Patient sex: F
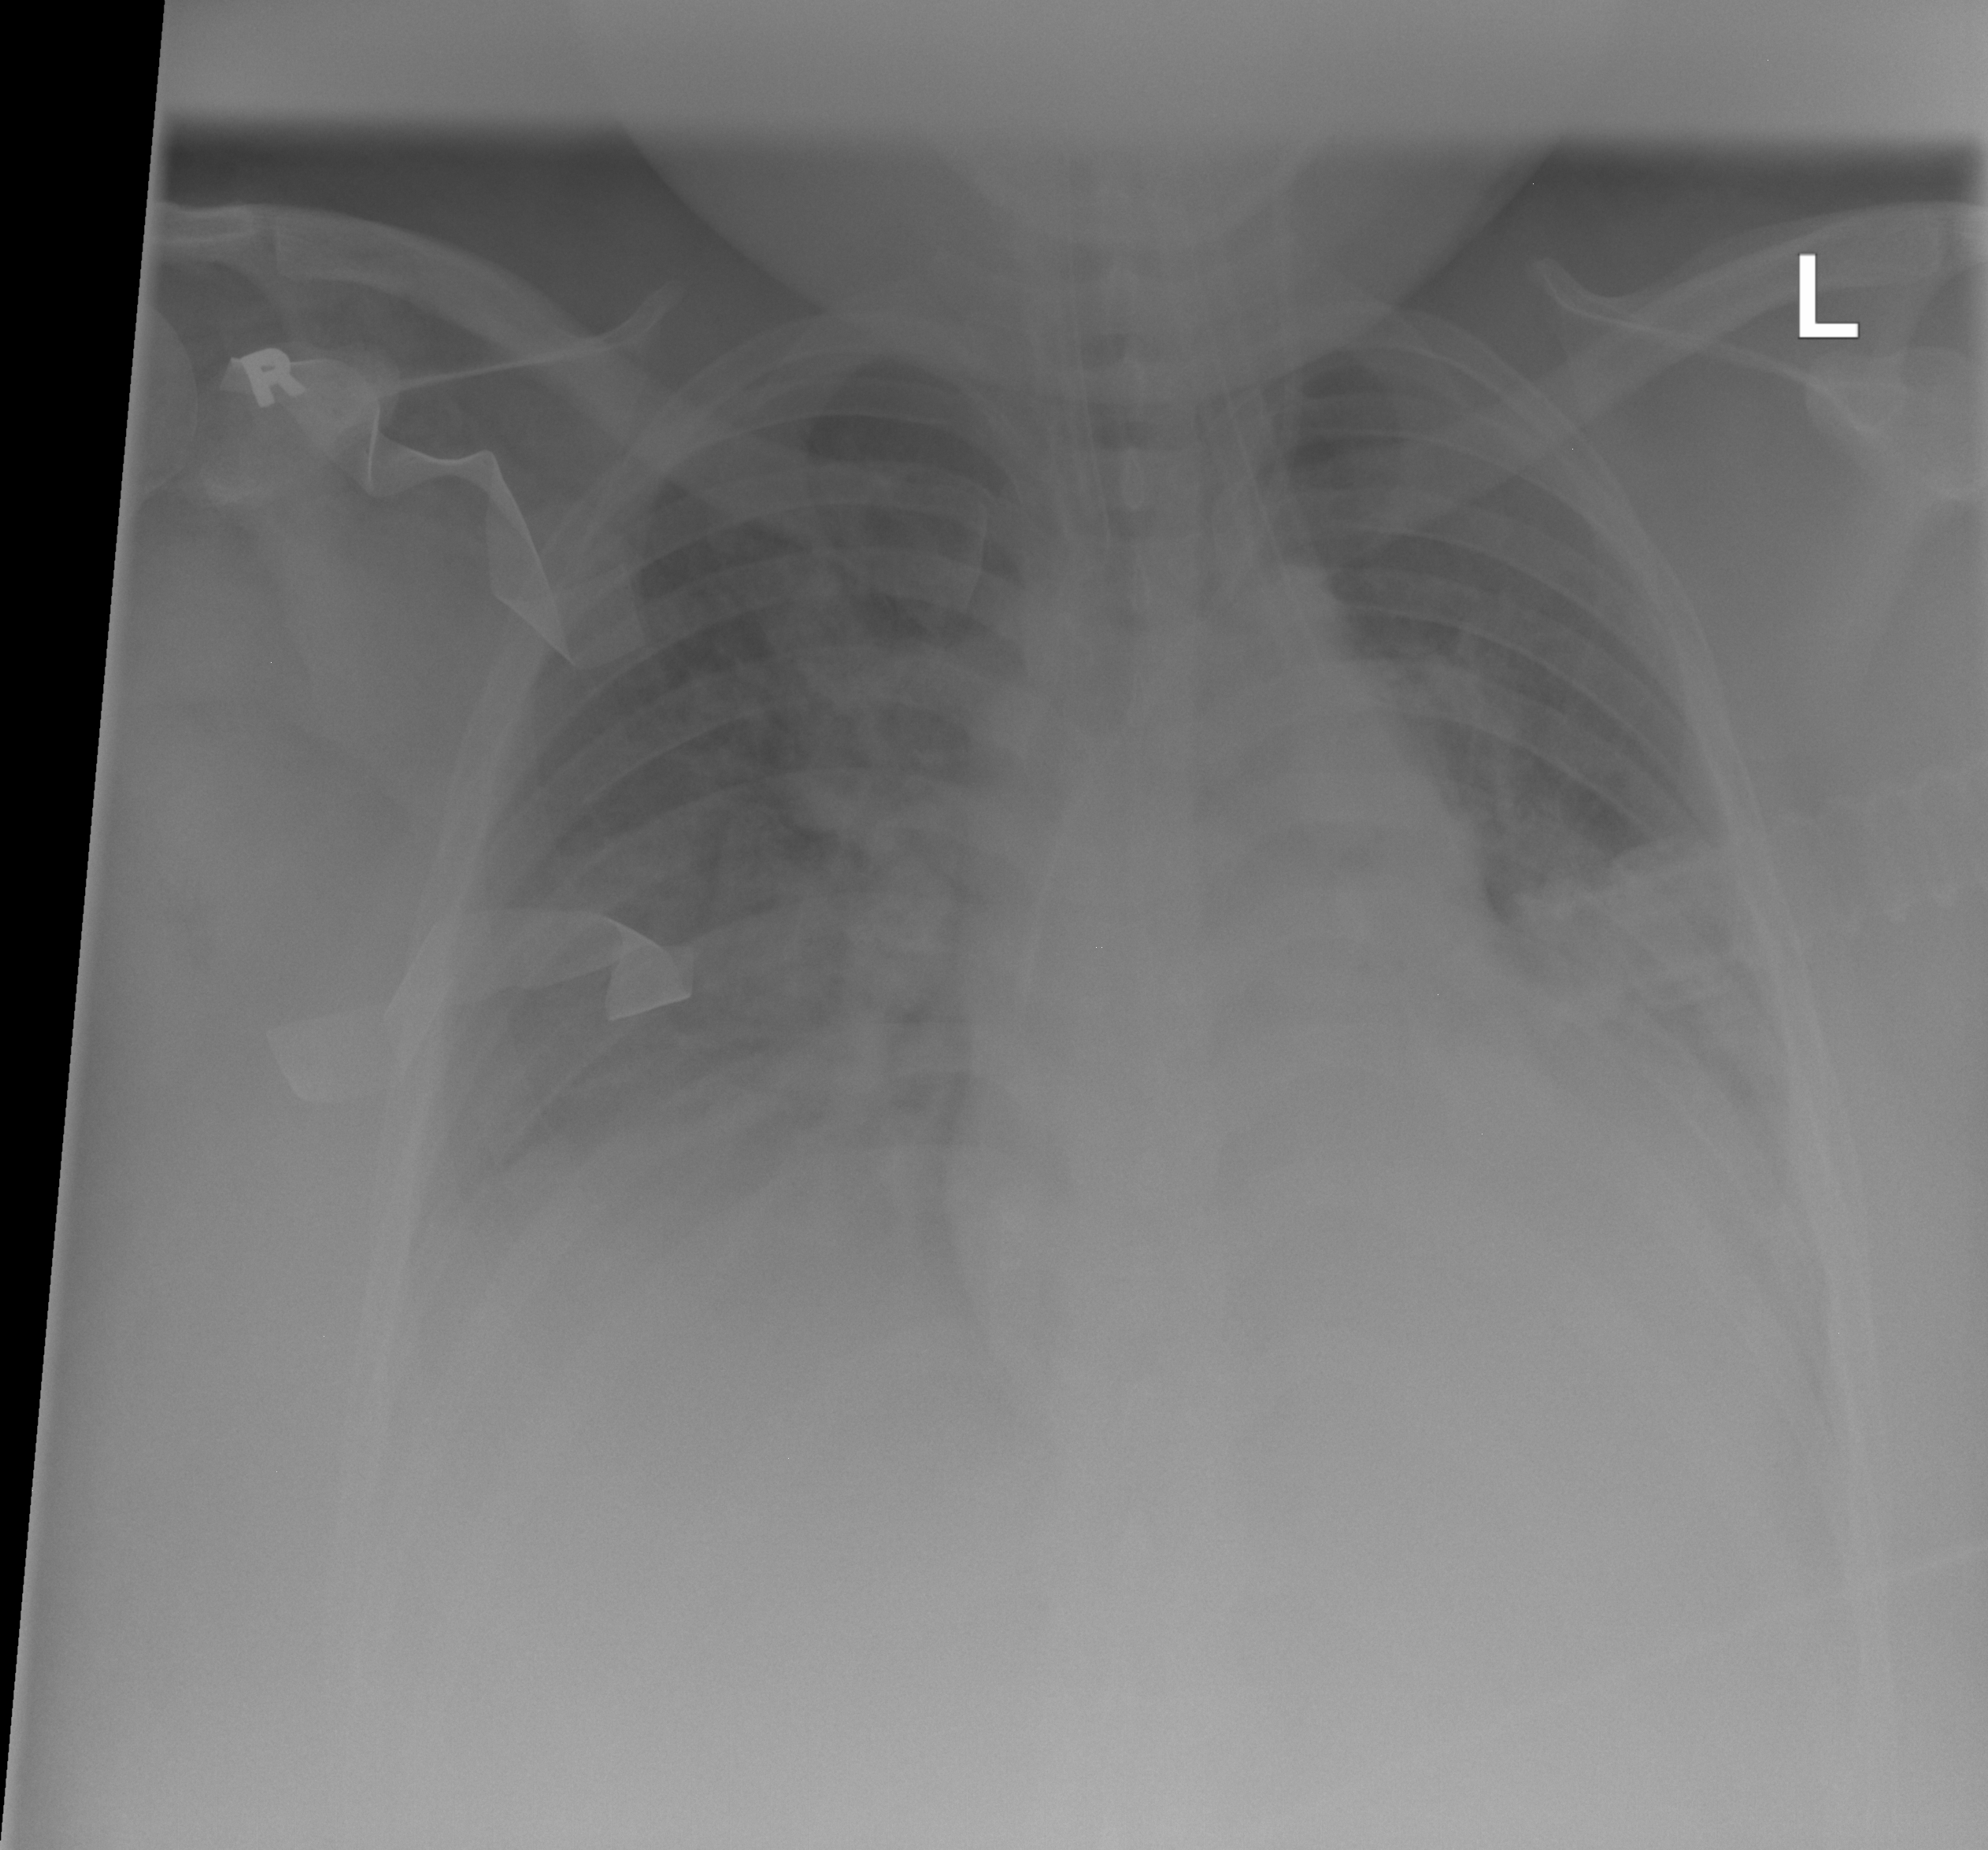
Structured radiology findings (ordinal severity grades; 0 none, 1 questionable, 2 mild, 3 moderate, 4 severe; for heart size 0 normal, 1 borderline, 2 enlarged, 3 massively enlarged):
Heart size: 2
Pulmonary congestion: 2
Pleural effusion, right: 2
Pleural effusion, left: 2
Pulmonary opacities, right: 0
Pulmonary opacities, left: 0
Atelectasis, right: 2
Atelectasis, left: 2